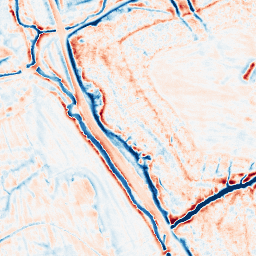
Category: edge_preserving
Decomposition family: bilateral
Decomposition parameters: d: 15
sigma_color: 100
sigma_space: 50
Upsampling method: bicubic
Upsampling parameters: scale: 8
Upsampling scale: 8